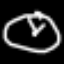
Label: clock